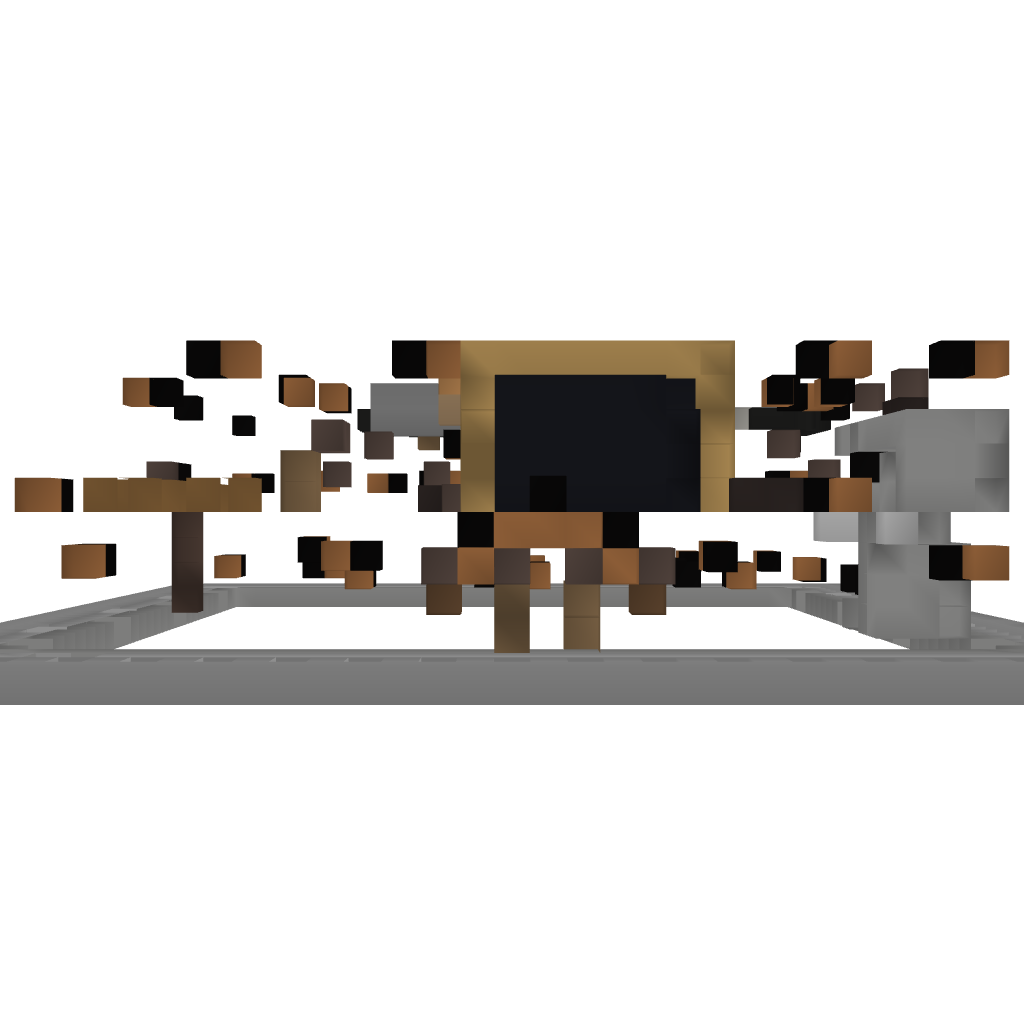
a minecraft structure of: Clay House